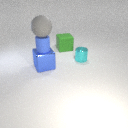
small cyan metal cylinder to the right of large blue metal cube